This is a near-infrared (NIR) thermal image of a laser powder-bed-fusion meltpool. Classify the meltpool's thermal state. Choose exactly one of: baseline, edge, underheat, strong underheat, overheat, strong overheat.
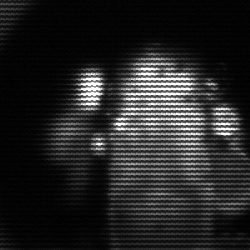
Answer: strong underheat